Question: I'm trying to get a "Hello World" string from two variables (hello) (world). Can someone find the problem here, I've used the plus operator.

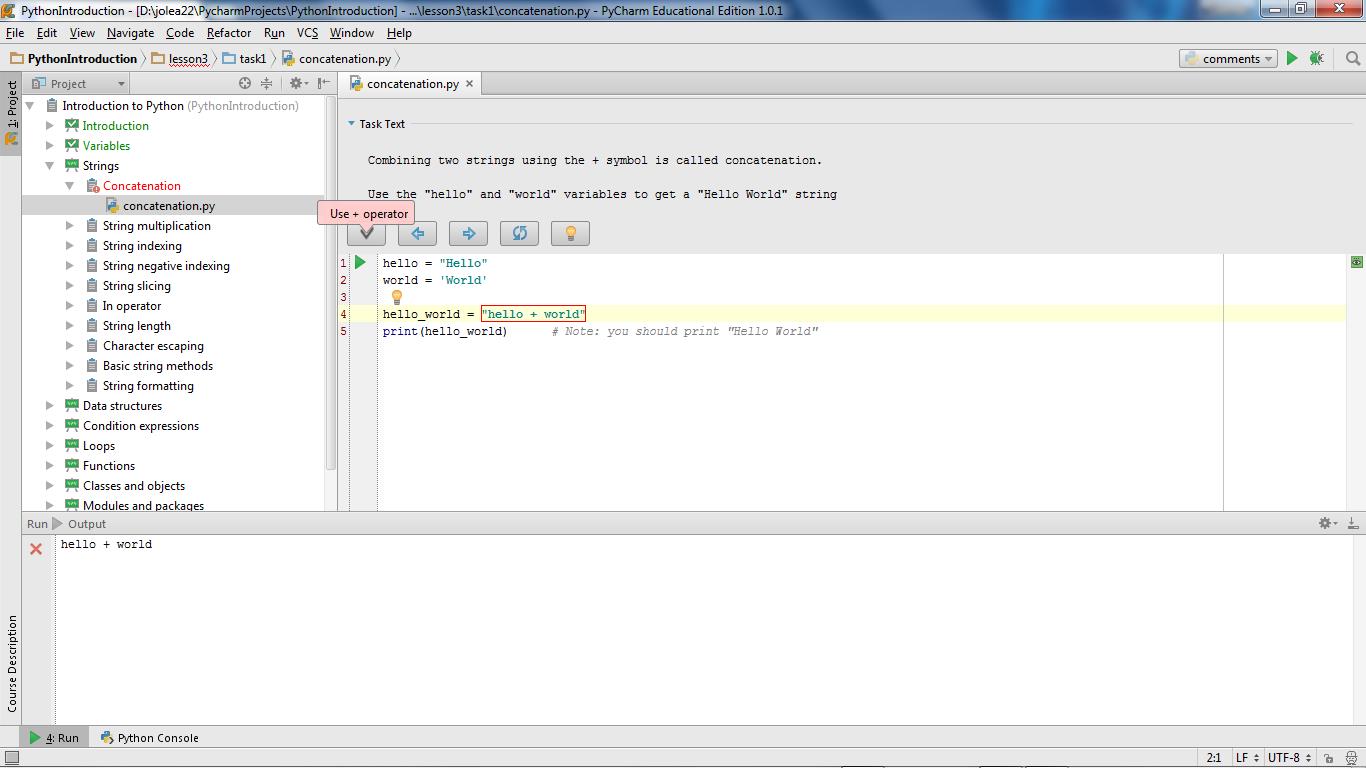
Answer: I think the recommended answer would be something along these lines:
'''
hello="Hello"
world='World'
hello_world=hello + ' ' + world
print=hello_world
Run output: Hello World
'''